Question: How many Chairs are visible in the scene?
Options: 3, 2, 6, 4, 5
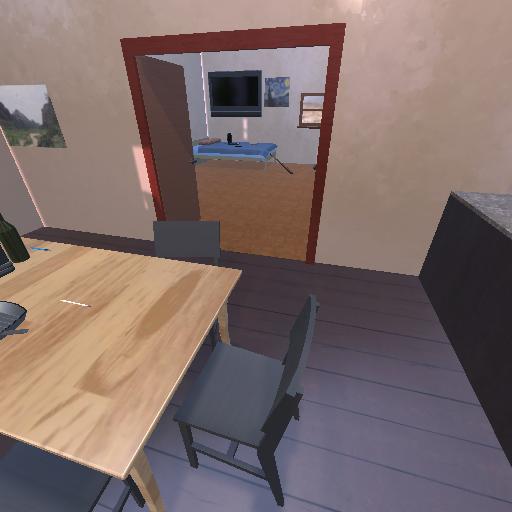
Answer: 3